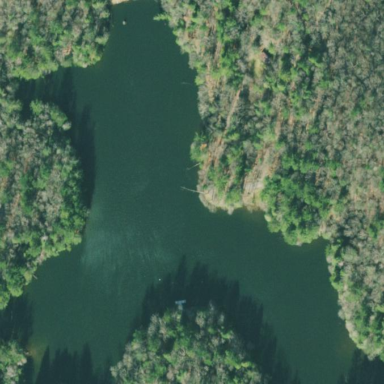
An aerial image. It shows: Serene lake surrounded by nature.